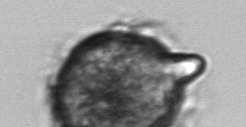
Label: Didinium